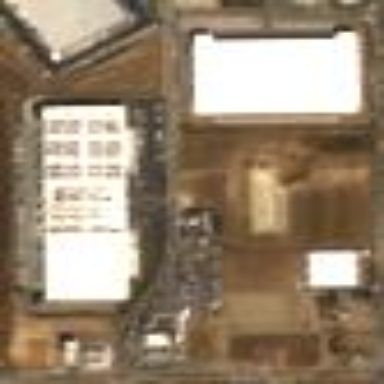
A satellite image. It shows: Industrial area.